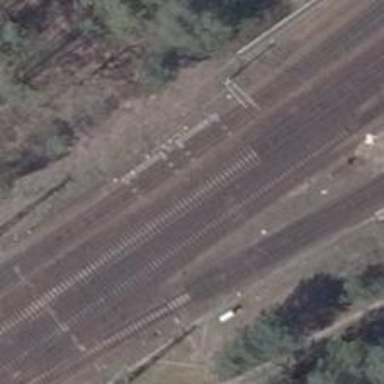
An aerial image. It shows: Railway switch with turnout to the right.